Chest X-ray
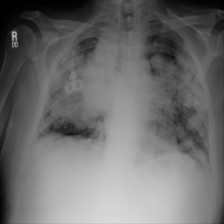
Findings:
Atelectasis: negative
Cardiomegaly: negative
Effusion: negative
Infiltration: negative
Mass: positive
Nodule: positive
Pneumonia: negative
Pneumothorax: negative
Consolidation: negative
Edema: negative
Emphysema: negative
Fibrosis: negative
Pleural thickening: negative
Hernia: negative